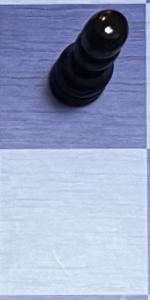
Label: Empty